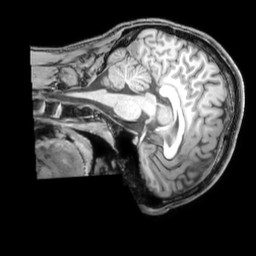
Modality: T1w
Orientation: sagittal
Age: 19
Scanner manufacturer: philips
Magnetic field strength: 3 T
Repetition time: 0.007 s
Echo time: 0.003501 s